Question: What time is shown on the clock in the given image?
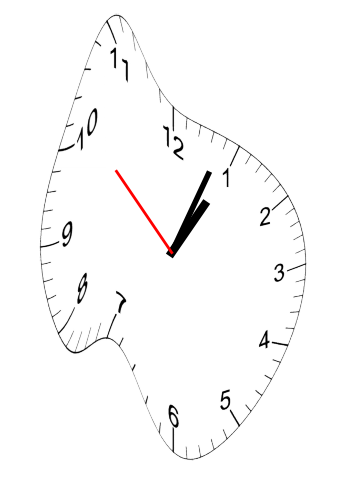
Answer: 01:03:52